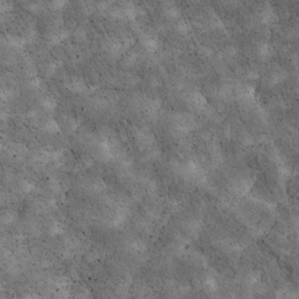
Label: non_frost